Interaction volume radius: 5 \u00c5
Interaction volume height: 20 \u00c5
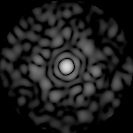
Disorder parameter: 0.869